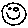
Label: smiley face